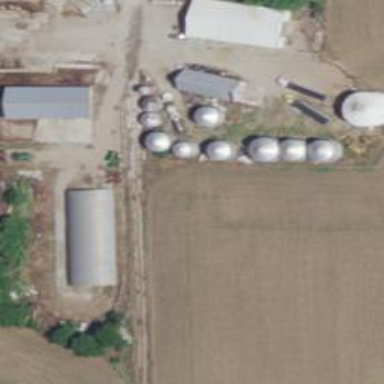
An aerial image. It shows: Silo.